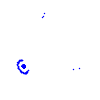
Particle: kaon